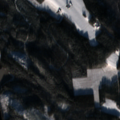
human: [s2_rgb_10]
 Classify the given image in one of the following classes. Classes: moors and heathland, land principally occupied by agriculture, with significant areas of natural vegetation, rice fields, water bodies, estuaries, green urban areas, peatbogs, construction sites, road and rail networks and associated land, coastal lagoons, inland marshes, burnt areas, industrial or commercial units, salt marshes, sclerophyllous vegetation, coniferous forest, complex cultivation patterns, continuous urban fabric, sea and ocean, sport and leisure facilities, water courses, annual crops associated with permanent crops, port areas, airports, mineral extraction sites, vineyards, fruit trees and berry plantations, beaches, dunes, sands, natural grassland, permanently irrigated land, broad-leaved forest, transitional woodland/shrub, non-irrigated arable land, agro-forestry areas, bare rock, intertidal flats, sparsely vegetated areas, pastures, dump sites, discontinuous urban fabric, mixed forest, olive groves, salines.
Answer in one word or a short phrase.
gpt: land principally occupied by agriculture, with significant areas of natural vegetation, mixed forest, water bodies